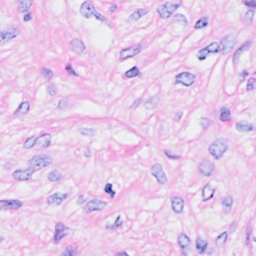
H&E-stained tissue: Breast